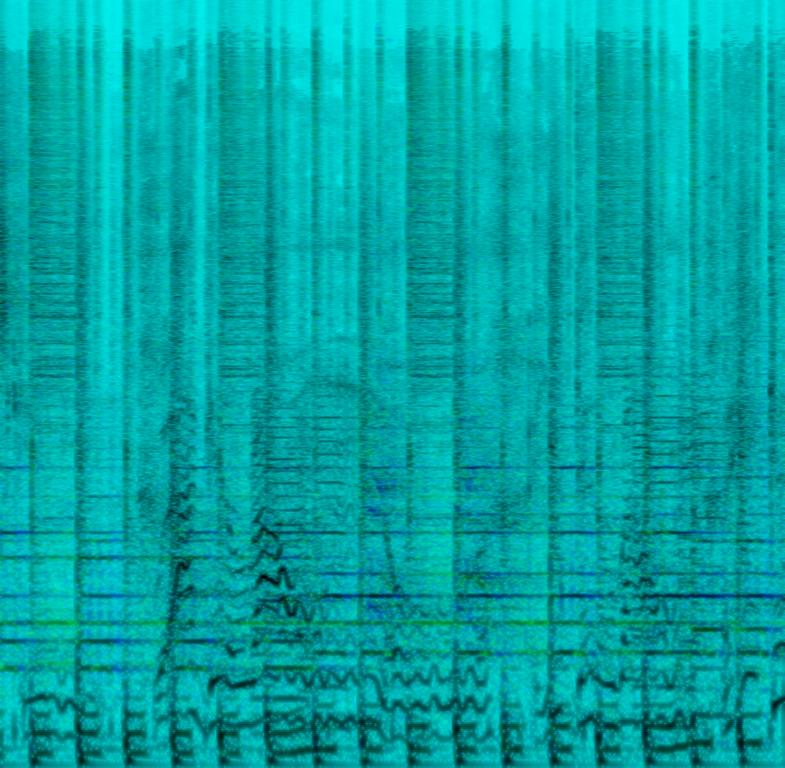
Someone is playing a steady groove on the drums along with a simple bassline playing the footnote while a e-piano is playing minor chords panned to the right side of the speakers. Another distorted e-piano sound is playing a countermelody in a lower register panned more to the left side. A male voice is singing in the midrange. This song may be playing late night at a bar having a drink by yourself.